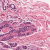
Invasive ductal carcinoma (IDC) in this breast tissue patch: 0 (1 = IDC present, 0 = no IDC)